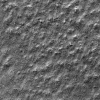
Atmospheric dust classification: not_dusty